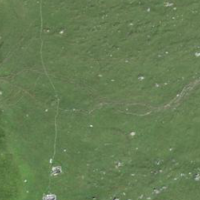
EUNIS habitat code: 26
Species observed at this site:
Horminum pyrenaicum